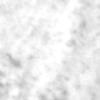
Label: no_change